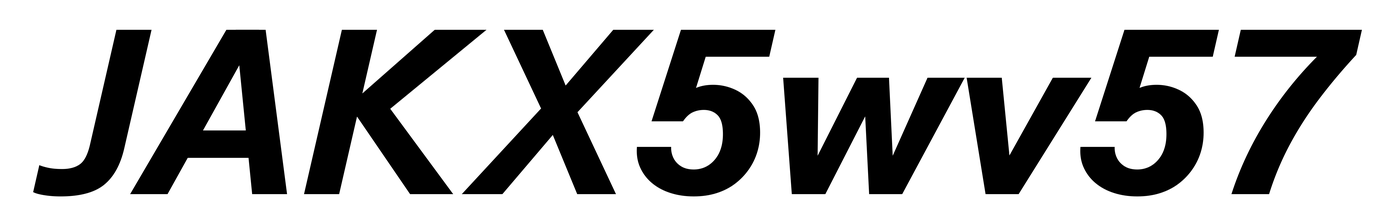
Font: InstrumentSans-Italic_Bold_Italic